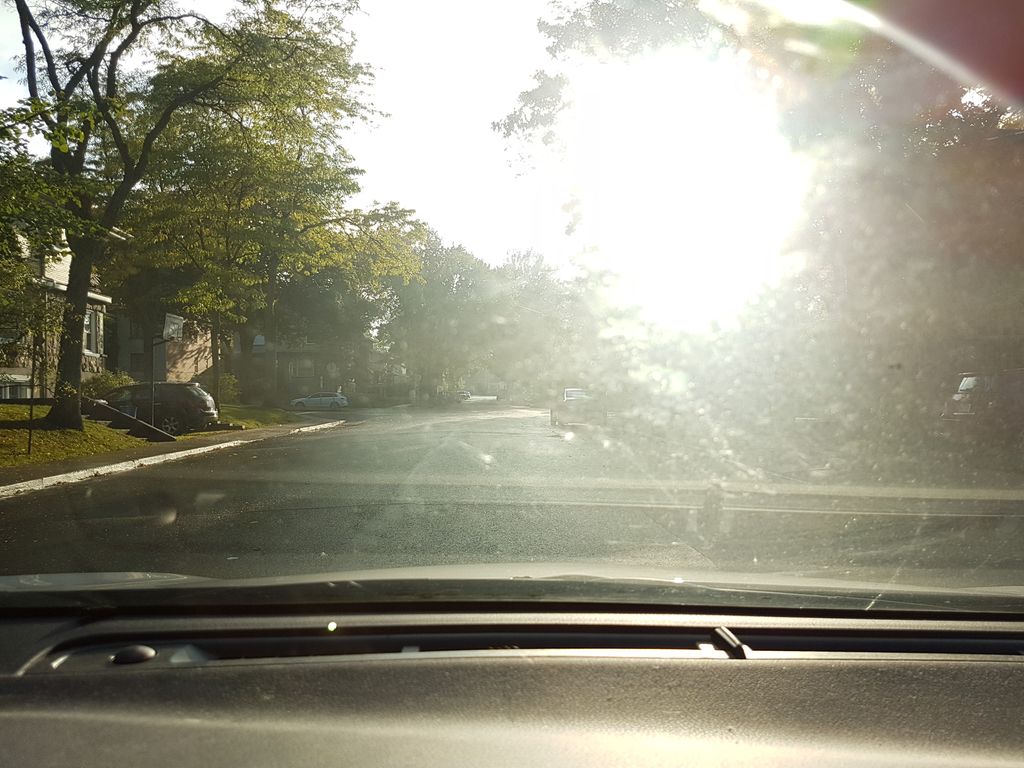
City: quebec_city